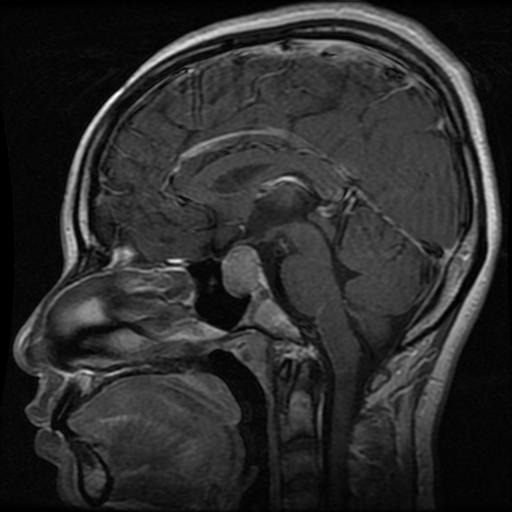
Label: pituitary